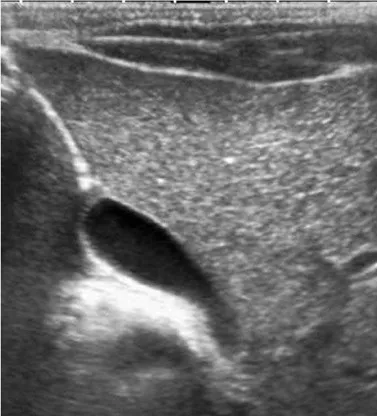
Longitudinal sonogram of the gall bladder shows hyperechoic biliary sludge filling more than half of the gall bladder with posterior acoustic shadow (a).
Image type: radiology (ultrasound)